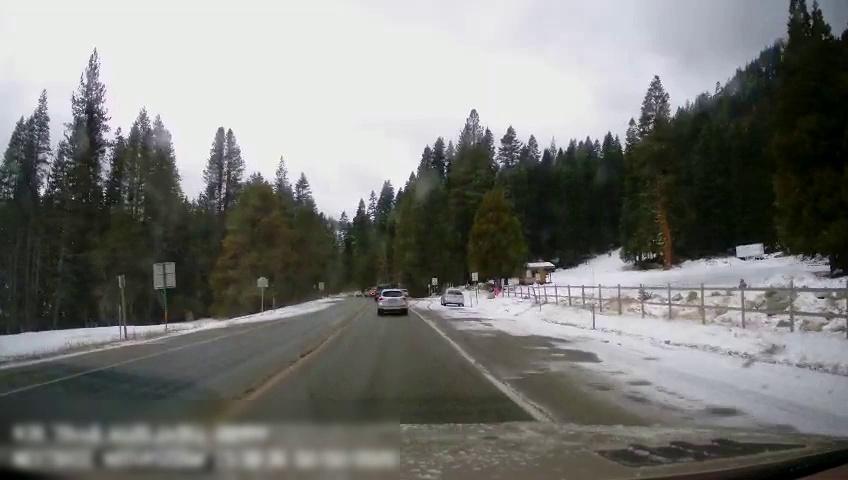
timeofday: Day
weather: Snowy
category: Drivable Space
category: Vehicles | Truck
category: Vehicles | SUV
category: Vehicles | Car
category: Lanes | Current Lane
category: Lanes | Opposite Lane
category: Lanes | Current Lane
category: Lanes | Opposite Lane